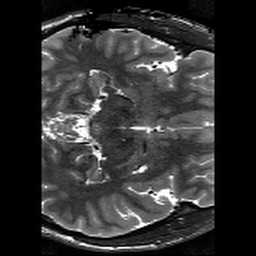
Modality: T2w
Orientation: axial